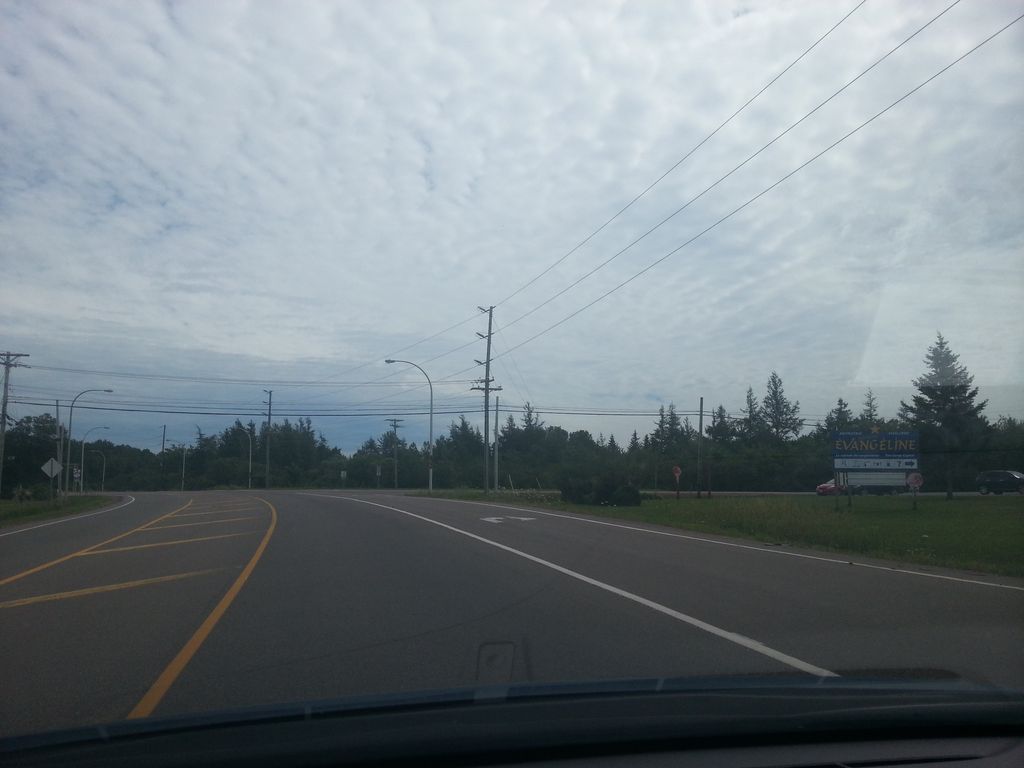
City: charlottetown